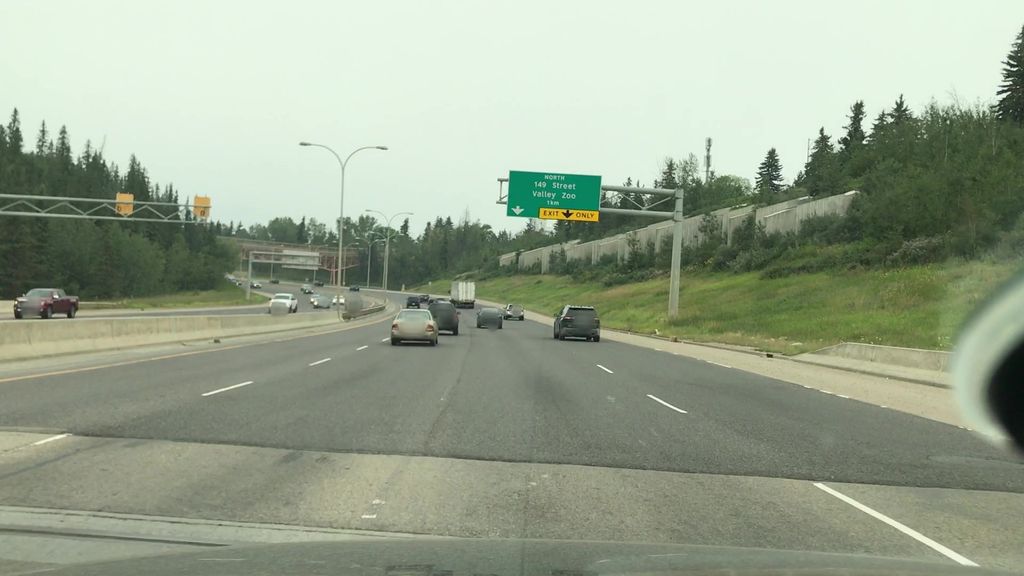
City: edmonton